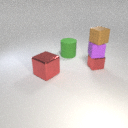
small brown rubber cube above small red metal cube